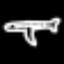
Label: airplane